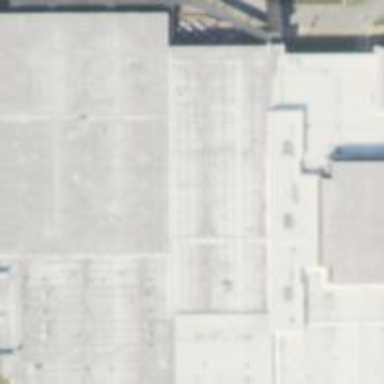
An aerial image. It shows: School building.